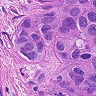
Metastatic tissue present: yes